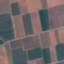
Label: PermanentCrop